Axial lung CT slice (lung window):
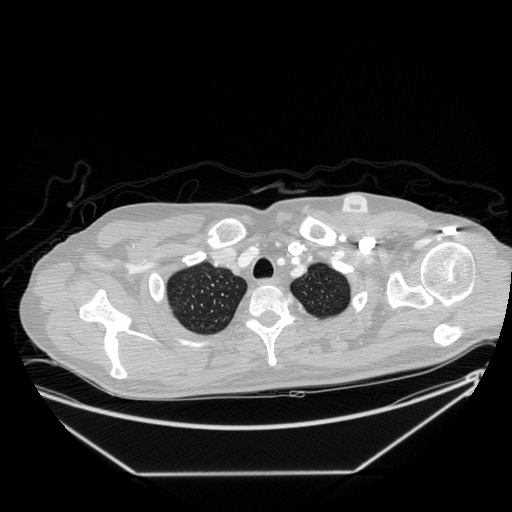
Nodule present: no